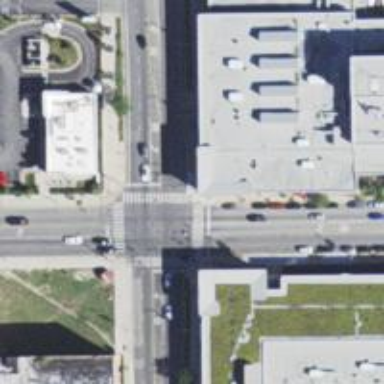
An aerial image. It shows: Crossing on the footway with zebra markings.